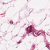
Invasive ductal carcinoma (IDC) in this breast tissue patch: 0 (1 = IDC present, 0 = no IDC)